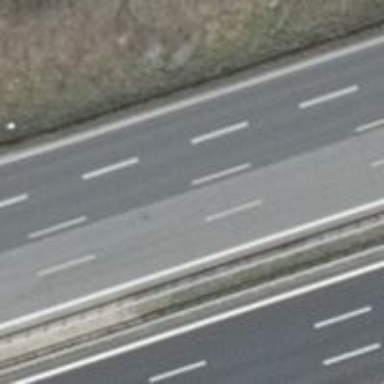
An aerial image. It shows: Motorway with concrete surface.